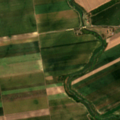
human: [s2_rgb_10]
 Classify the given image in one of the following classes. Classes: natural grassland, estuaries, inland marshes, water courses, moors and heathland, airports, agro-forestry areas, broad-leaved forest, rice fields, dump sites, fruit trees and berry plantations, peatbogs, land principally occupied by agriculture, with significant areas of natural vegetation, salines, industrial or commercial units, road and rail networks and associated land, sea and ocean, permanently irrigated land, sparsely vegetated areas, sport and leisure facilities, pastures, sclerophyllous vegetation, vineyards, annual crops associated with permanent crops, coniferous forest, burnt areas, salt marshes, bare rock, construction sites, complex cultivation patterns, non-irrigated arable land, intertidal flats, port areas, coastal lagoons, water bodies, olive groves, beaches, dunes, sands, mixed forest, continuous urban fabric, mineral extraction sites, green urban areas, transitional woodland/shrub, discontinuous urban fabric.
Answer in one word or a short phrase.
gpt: non-irrigated arable land, transitional woodland/shrub